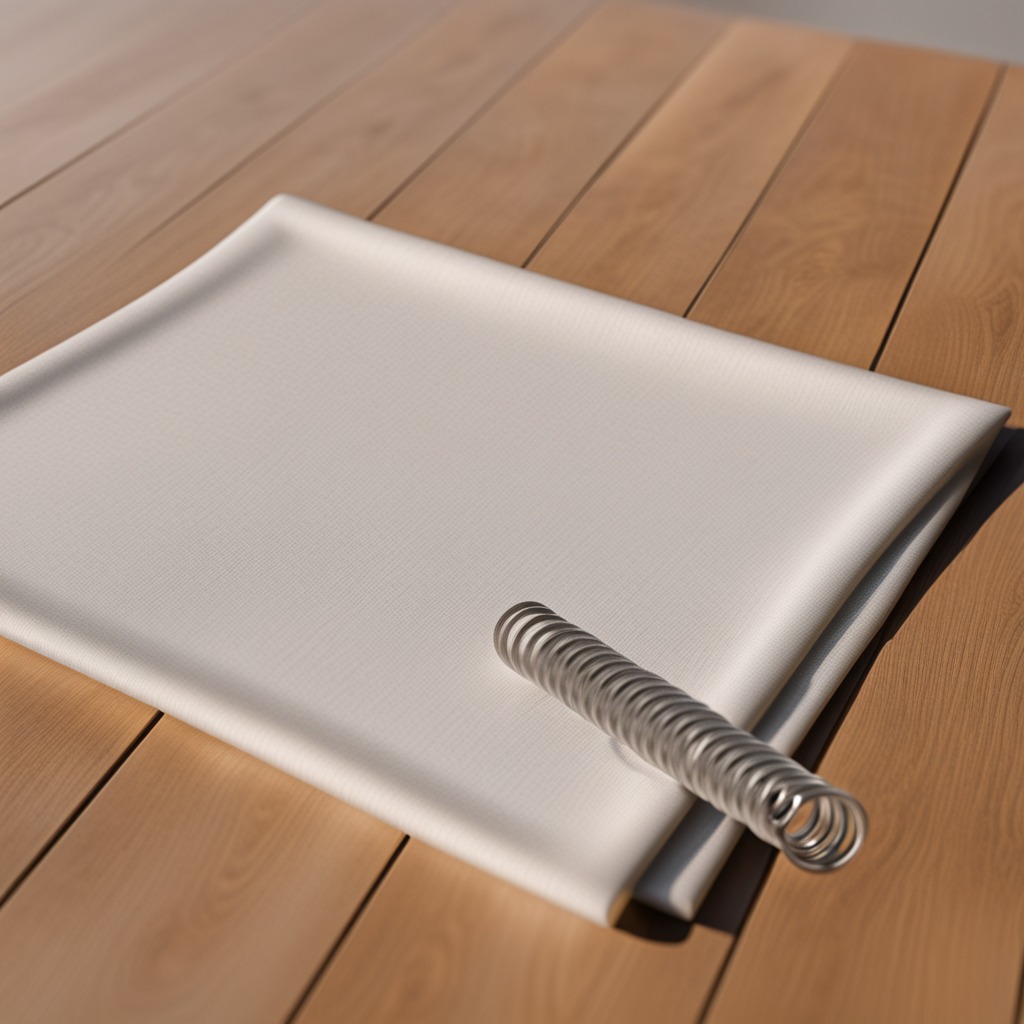
A coiled metal spring is lying on a wooden table in an outdoor workshop during daytime bright natural light soft shadows worn but beneath the cloth.